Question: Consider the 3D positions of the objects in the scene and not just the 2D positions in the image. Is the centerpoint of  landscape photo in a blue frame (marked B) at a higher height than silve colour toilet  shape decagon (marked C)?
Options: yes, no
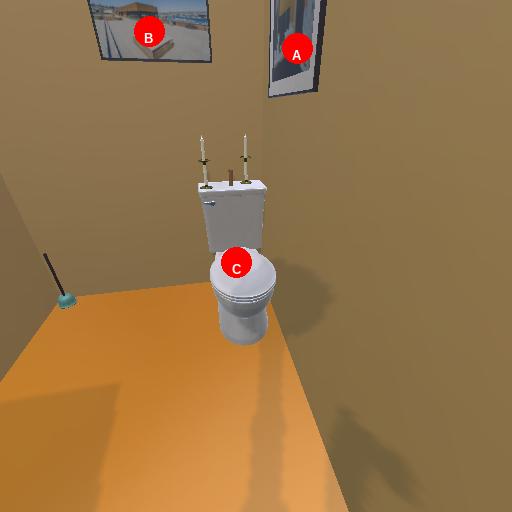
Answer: yes